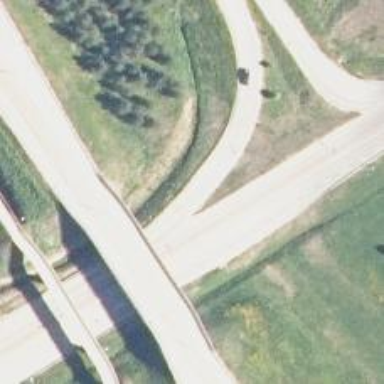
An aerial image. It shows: Trunk link highway with asphalt surface.